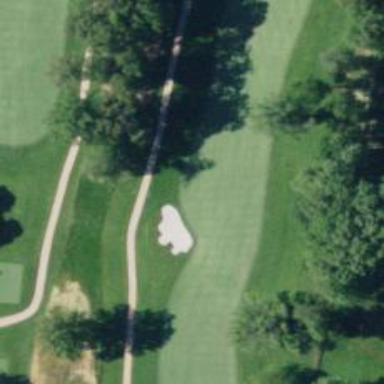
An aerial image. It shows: View of golf hole.